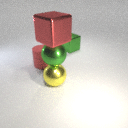
large green metal cube behind large yellow metal sphere